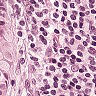
Metastatic tissue present: yes